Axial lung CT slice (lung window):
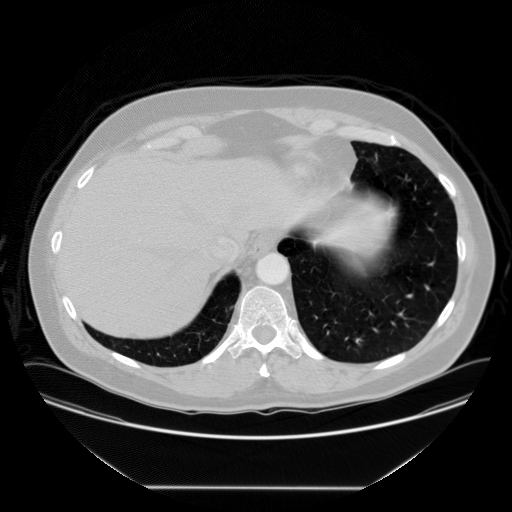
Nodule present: no